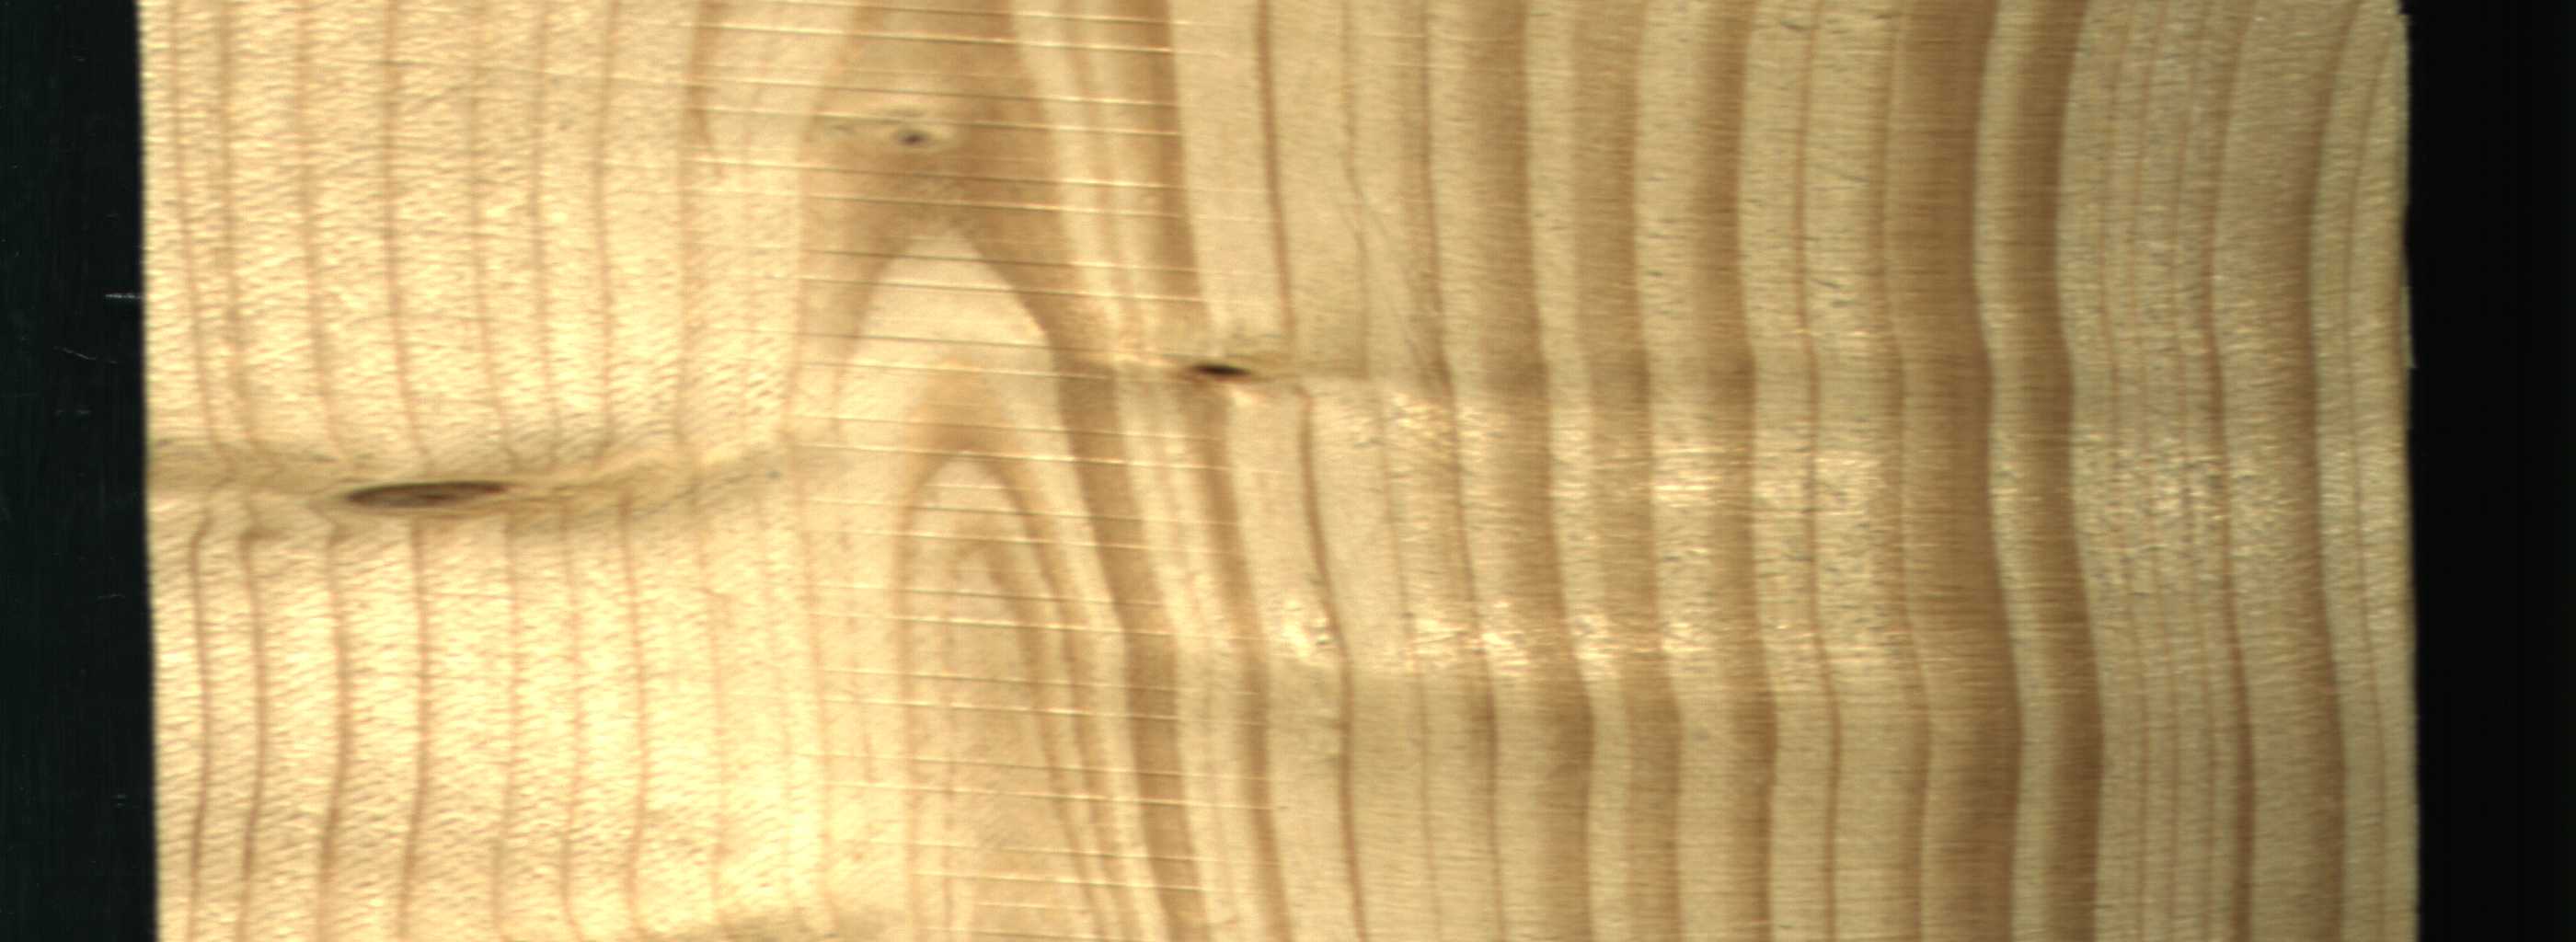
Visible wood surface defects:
Live_Knot
Live_Knot
Live_Knot